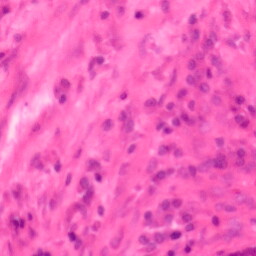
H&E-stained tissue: Colon